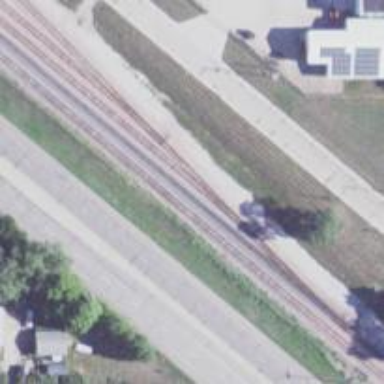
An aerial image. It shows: Railway yard.